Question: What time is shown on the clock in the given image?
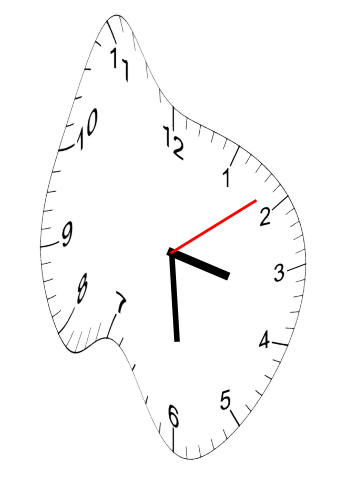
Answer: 03:29:09